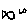
Label: fish